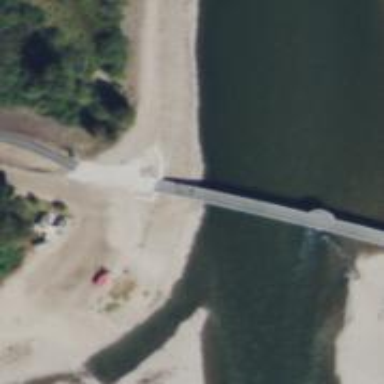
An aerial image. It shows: Bridge crossing over cycleway which is groomed for both skating and classic nordic skiing.